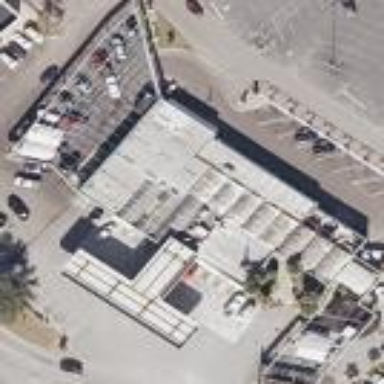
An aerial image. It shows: Building housing car wash facility.